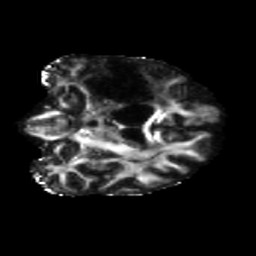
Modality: FA
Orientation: coronal
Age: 66
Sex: female
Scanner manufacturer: siemens
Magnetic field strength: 3 T
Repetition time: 5.47 s
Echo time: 0.0854 s